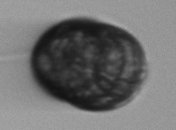
Label: Margalefidinium